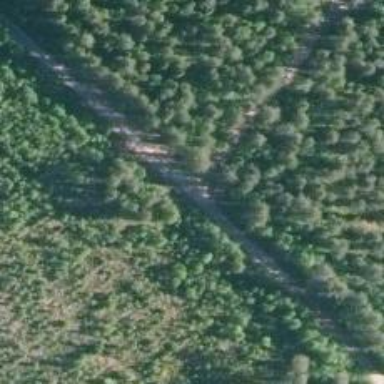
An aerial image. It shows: Well-maintained track road of grade 1.